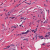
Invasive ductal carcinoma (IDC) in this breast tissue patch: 0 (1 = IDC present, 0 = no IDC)